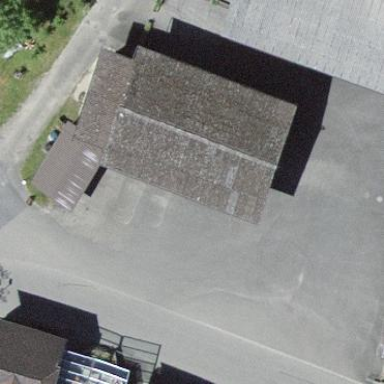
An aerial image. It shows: Warehouse.